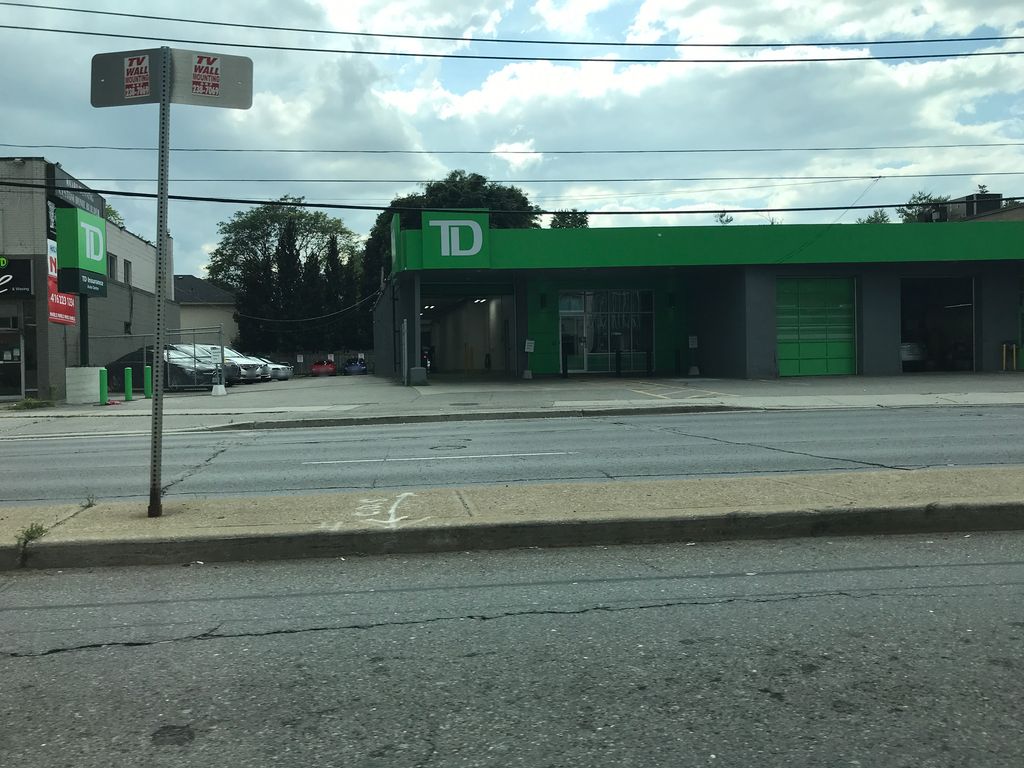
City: toronto